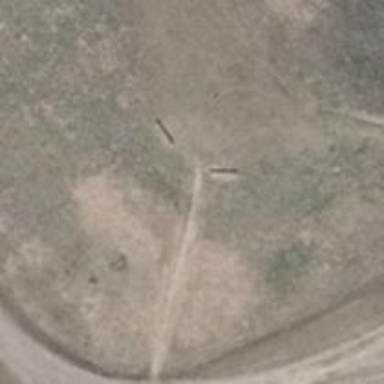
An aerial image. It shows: Grass path.